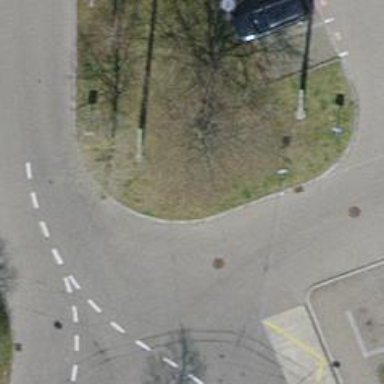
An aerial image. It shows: Urban tree adds touch of nature to the surroundings.